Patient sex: F
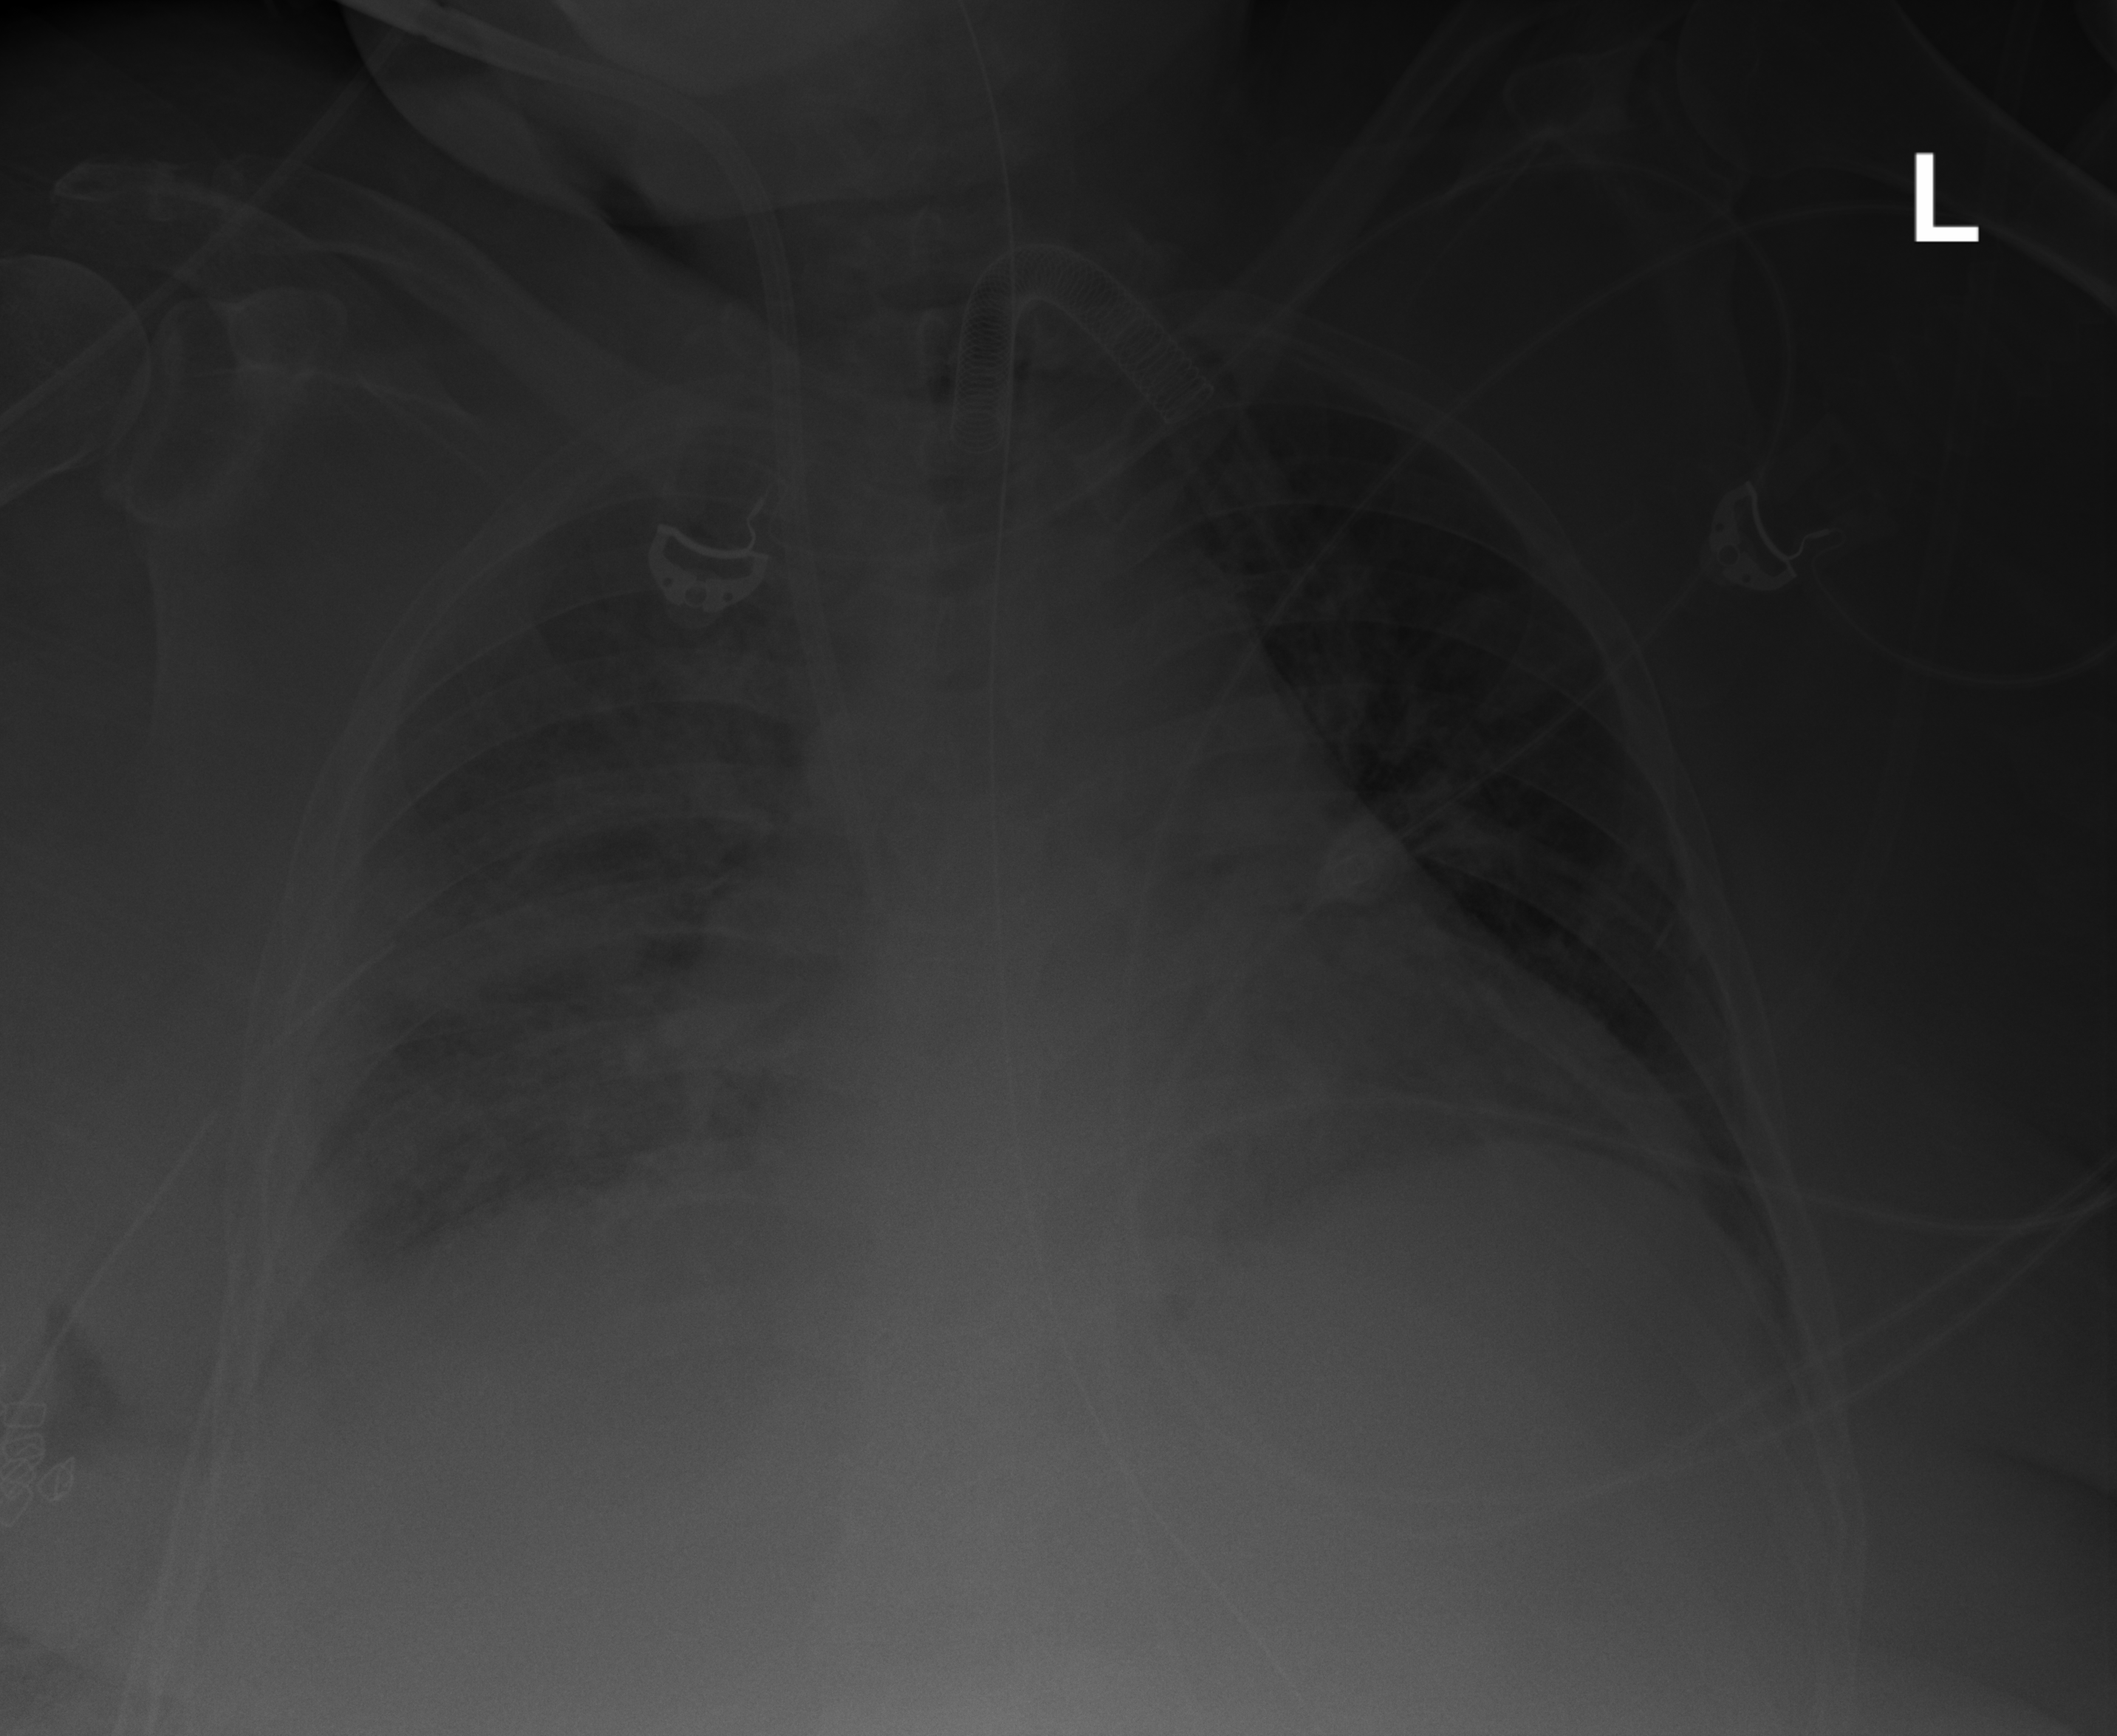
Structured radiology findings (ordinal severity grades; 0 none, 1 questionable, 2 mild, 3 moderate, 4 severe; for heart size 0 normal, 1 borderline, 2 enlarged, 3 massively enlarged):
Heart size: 2
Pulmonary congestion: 2
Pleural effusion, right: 2
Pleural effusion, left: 1
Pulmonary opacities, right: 3
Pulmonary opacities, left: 2
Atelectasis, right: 2
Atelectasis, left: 2